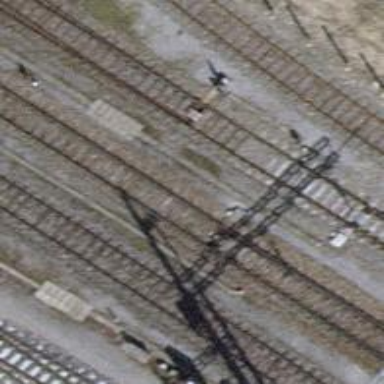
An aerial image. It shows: Railway switch.